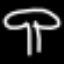
Label: mushroom